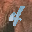
Label: 4